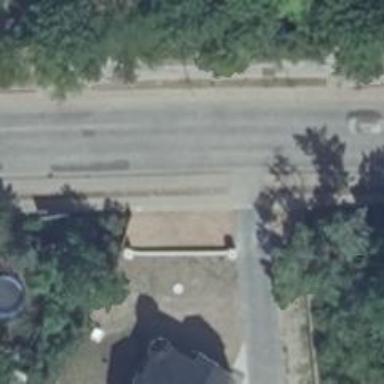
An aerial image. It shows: Secondary road.